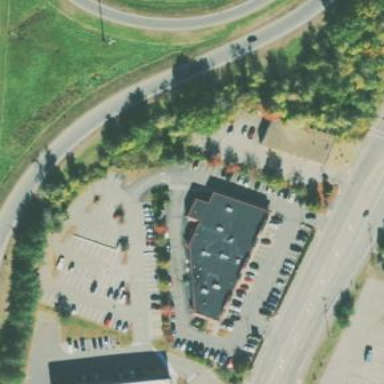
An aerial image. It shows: Retail area.